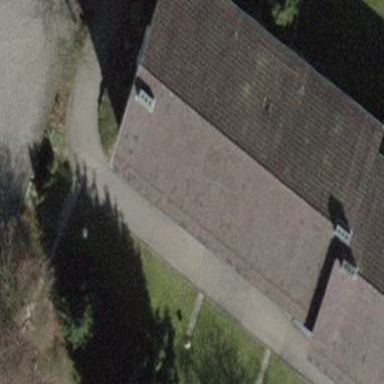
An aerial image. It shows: Pitched roof building.